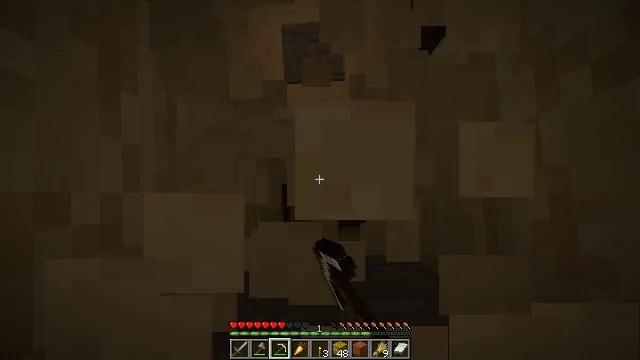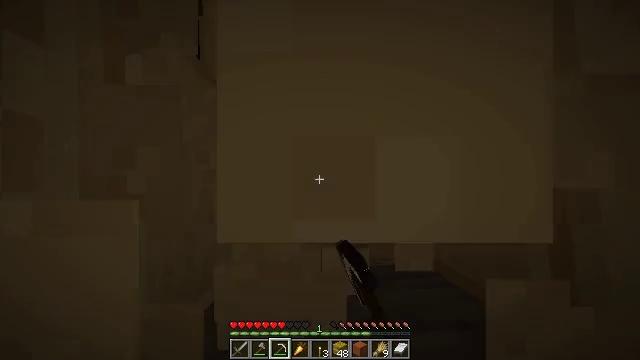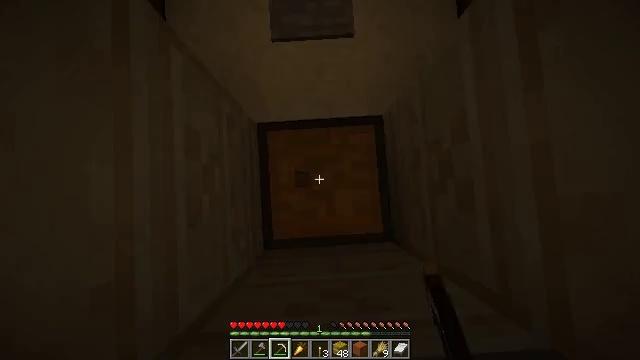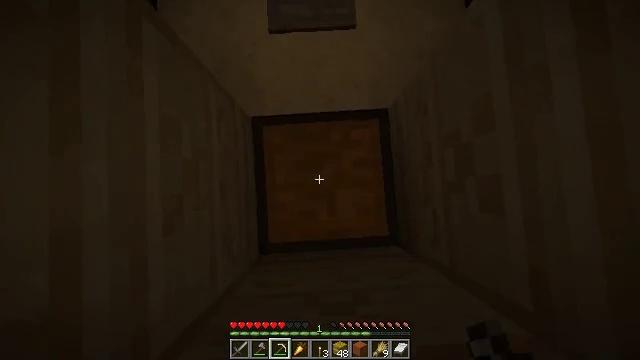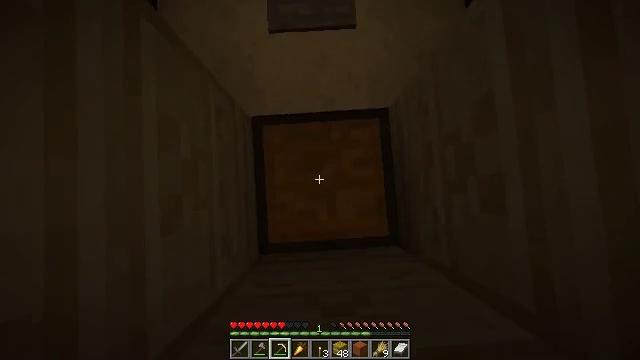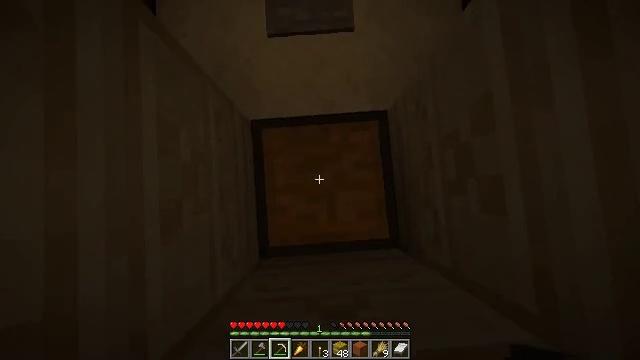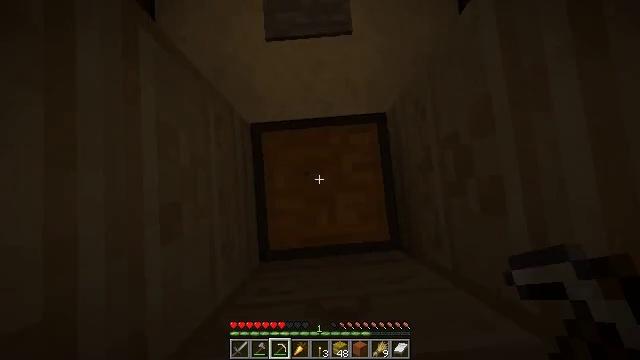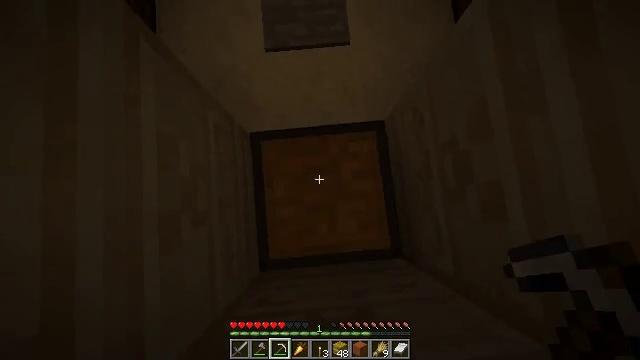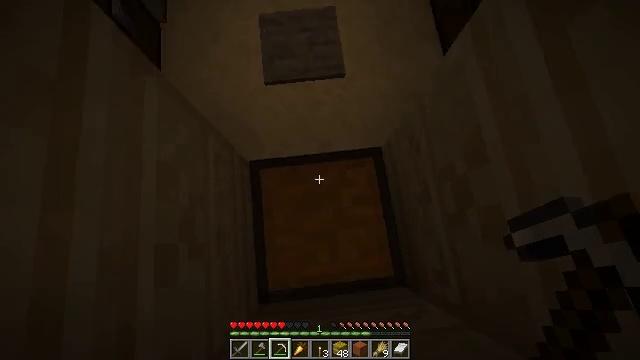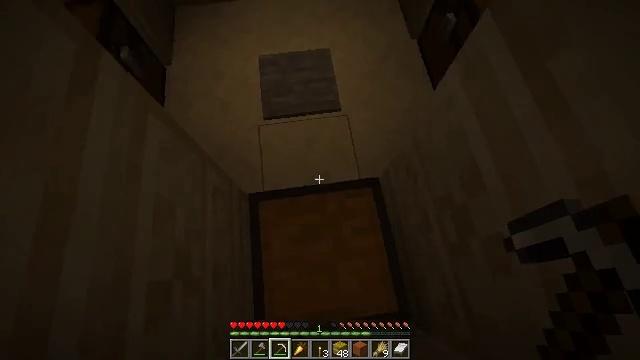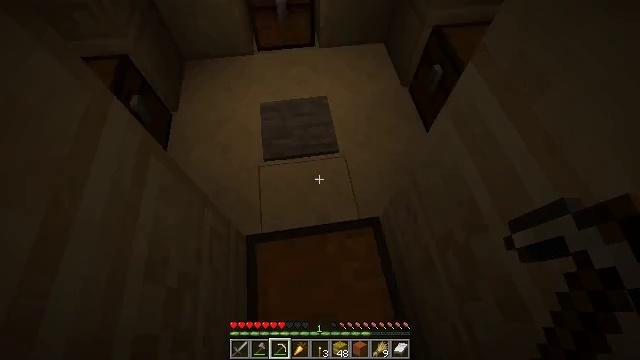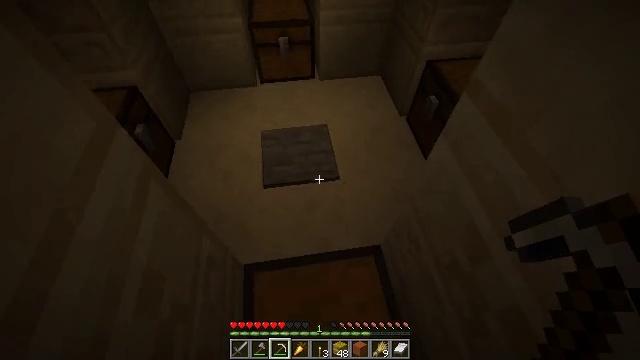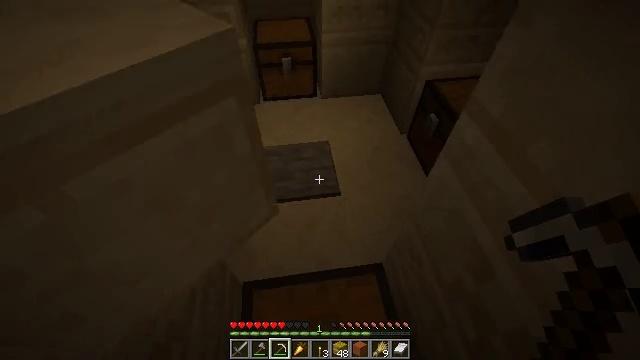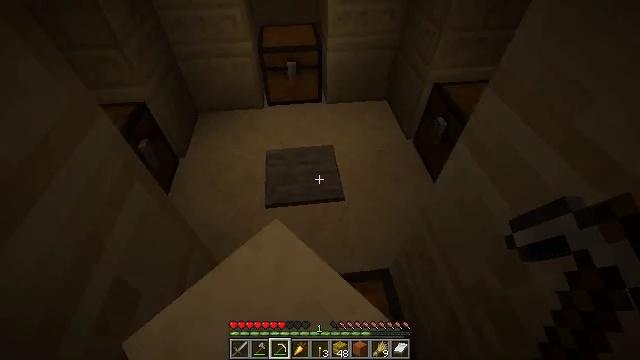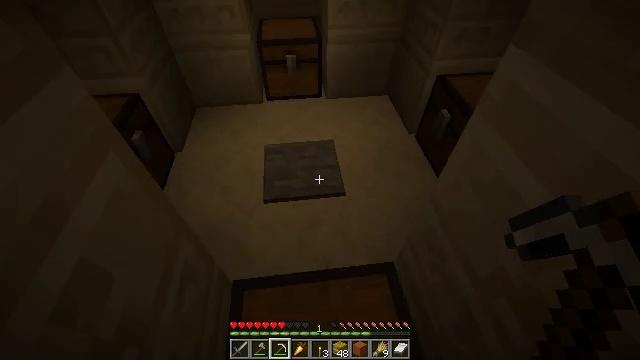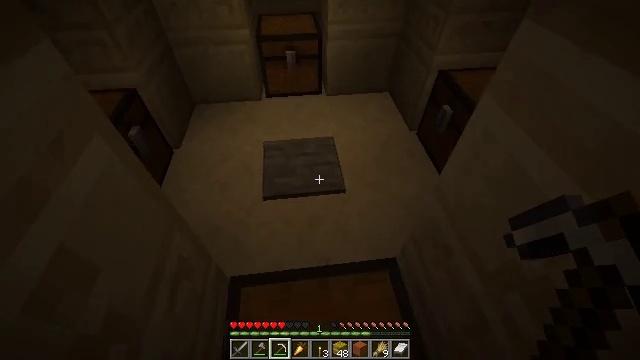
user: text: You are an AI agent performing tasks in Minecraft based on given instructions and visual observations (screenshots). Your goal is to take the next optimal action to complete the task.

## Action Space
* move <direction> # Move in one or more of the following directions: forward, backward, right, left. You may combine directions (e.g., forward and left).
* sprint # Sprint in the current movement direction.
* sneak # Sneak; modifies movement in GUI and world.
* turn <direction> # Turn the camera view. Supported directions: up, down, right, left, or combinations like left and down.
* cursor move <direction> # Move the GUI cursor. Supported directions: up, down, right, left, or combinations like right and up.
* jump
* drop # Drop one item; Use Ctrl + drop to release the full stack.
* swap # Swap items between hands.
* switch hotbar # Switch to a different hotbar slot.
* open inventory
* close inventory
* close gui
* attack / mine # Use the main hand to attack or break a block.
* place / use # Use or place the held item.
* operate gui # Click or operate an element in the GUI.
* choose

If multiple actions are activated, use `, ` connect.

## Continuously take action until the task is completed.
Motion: motion action
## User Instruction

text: Mine the stone pressure plate.
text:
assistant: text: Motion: no_op
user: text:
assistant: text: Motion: no_op
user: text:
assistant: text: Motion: no_op
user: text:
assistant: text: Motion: no_op
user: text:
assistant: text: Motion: no_op
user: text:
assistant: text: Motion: no_op
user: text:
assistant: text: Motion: turn up
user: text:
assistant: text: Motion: turn right and up
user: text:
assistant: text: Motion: turn right and up
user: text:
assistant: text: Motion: turn up
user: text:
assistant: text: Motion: turn up
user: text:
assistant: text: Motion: sneak, turn up
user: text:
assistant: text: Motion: sneak, turn left and up
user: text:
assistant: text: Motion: sneak
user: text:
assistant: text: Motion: sneak
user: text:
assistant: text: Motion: move forward, sneak
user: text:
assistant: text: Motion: move forward, sneak
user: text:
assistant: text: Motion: move forward, sneak
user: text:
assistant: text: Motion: move forward, sneak
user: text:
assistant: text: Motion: move forward, sneak
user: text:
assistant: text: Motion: move forward, sneak
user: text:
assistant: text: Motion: sneak
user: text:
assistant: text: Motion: sneak
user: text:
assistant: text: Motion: sneak
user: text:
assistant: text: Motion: sneak
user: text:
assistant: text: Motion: sneak
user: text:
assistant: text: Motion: sneak
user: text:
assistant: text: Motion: sneak, turn left
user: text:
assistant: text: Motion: sneak
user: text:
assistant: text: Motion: sneak